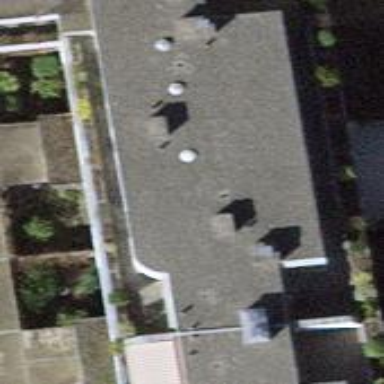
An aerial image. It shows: Building with flat roof.